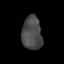
Tissue: prostate
Cell type: Epithelial cells
Senescence score: 0.2591
Nuclear area (px): 655
Mean DAPI intensity: 74.918